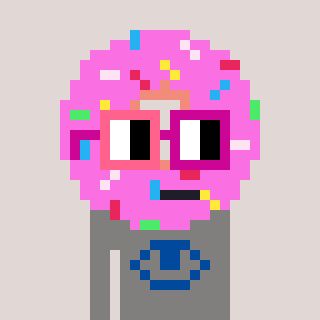
a pixel art character with square pink and red glasses, a doughnut-shaped head and a bluegrey-colored body on a warm background